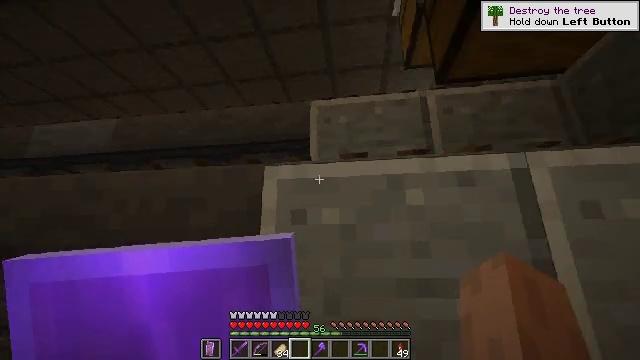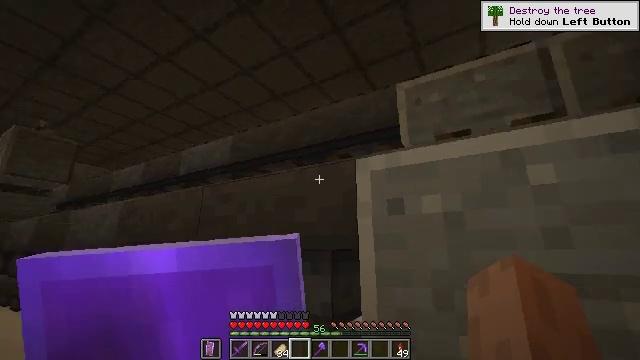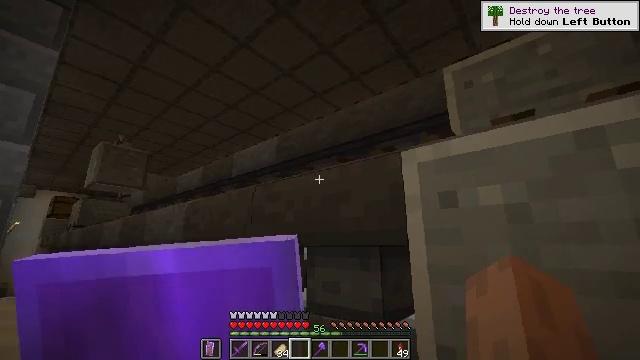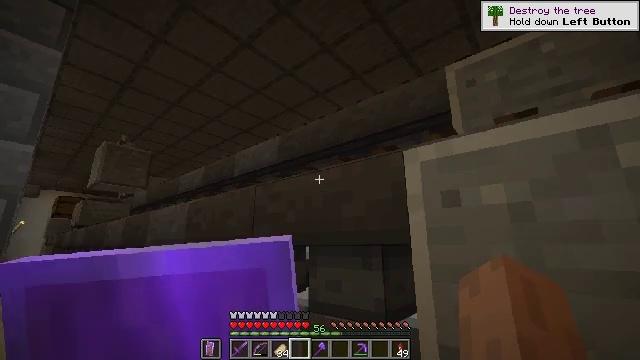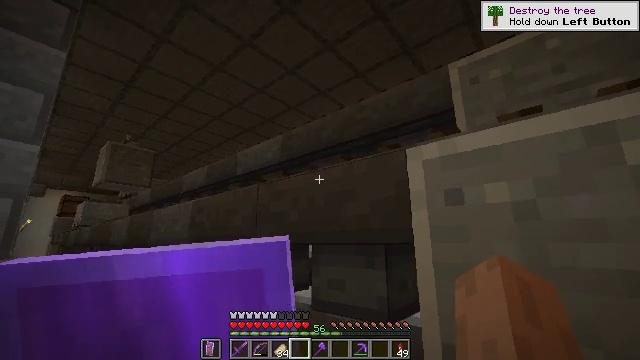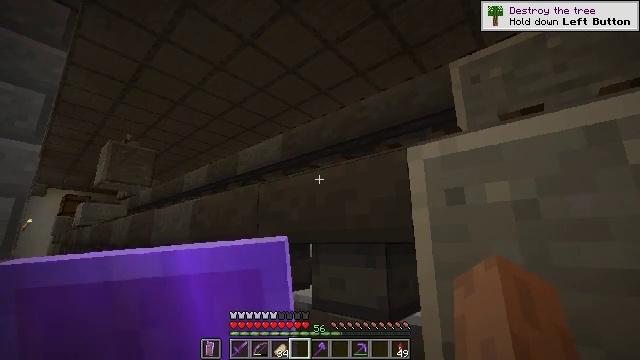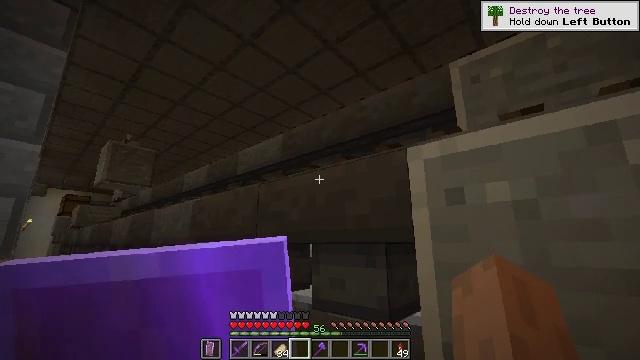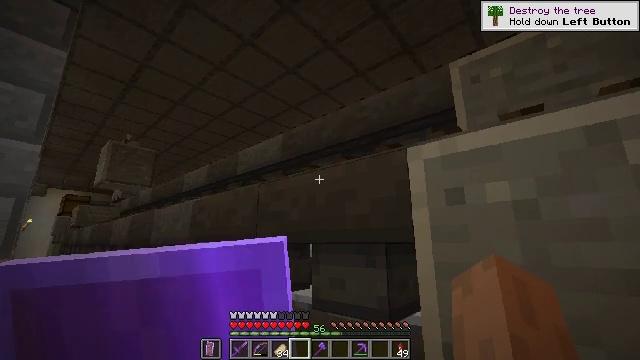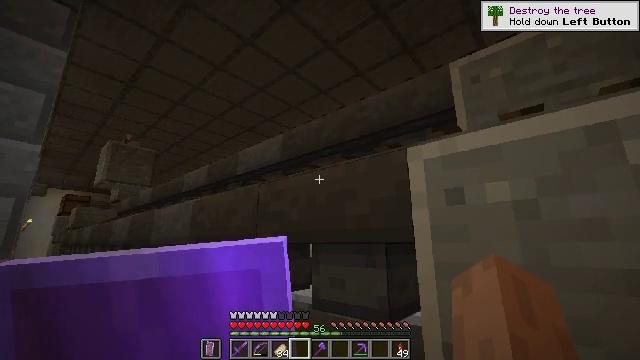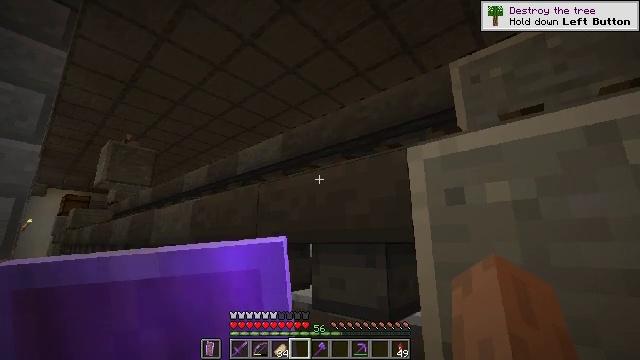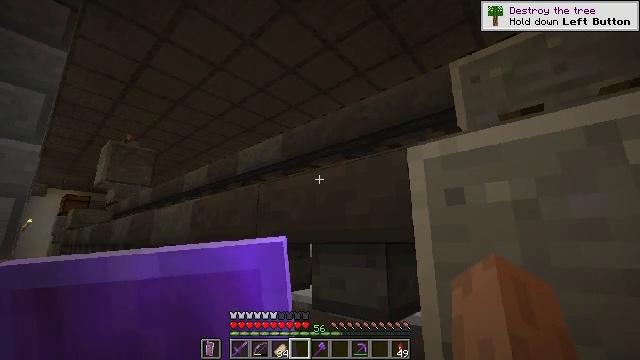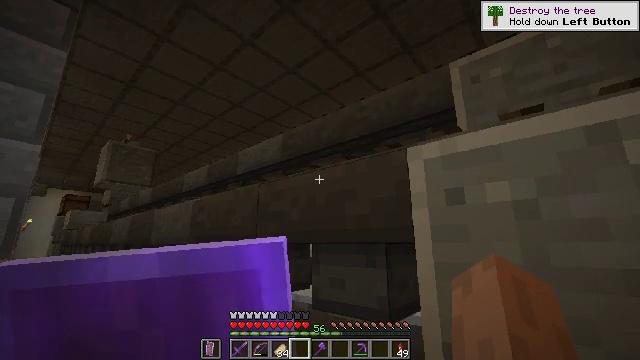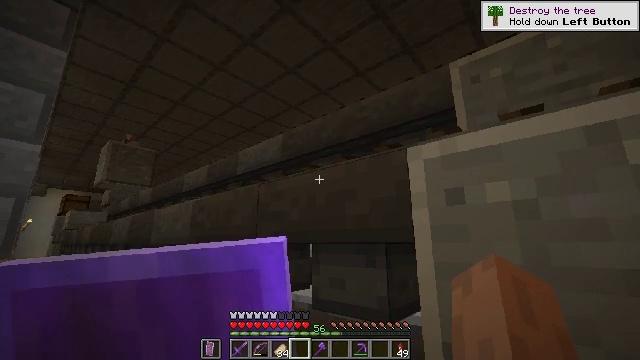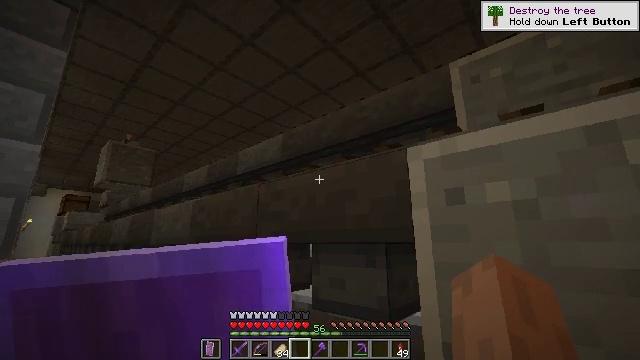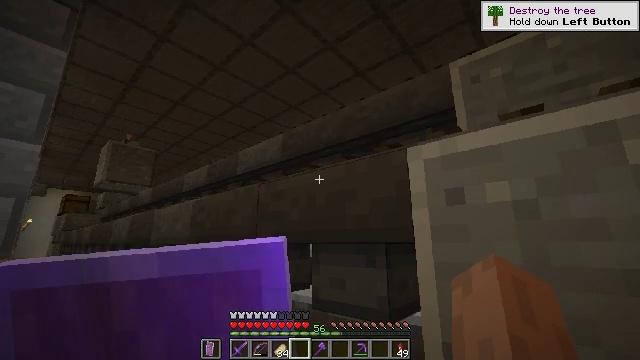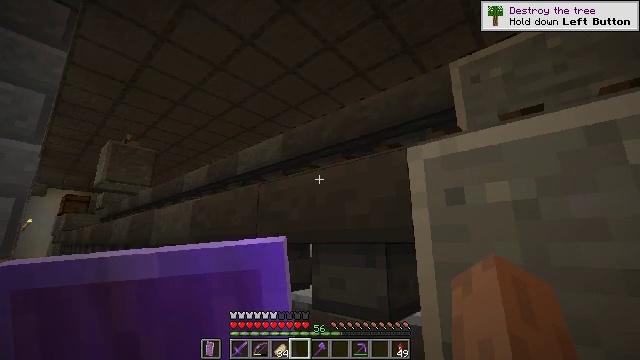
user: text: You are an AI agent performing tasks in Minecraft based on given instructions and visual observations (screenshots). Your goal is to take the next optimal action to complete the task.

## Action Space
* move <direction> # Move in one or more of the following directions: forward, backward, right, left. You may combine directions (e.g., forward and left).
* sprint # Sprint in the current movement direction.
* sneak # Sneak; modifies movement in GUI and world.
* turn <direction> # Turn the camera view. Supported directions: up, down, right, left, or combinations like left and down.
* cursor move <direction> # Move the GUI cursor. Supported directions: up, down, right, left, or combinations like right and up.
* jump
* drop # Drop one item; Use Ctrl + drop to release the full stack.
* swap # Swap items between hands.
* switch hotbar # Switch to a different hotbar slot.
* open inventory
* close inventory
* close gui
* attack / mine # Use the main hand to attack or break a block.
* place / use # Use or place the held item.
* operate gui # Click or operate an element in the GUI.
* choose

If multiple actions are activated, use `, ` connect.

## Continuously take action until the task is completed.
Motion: motion action
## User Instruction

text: Pick up the lime shulker box from the ground.
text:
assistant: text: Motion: turn left and down
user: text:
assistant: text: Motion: turn left
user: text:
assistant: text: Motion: no_op
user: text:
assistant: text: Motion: no_op
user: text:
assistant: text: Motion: no_op
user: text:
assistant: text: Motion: no_op
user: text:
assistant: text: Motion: no_op
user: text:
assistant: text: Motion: no_op
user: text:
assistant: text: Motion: no_op
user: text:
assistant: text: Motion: no_op
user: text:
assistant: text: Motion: no_op
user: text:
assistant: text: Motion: no_op
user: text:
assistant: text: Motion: no_op
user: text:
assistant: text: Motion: no_op
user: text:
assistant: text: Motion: no_op
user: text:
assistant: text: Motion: no_op
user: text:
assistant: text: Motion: no_op
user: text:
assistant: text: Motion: no_op
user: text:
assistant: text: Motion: no_op
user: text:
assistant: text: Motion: no_op
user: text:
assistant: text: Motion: no_op
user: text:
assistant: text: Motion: no_op
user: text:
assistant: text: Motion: no_op
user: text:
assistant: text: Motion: no_op
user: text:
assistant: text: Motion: no_op
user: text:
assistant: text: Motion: no_op
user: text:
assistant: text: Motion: no_op
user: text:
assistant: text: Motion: turn left and down
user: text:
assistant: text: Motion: turn left and down
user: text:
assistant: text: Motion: turn left and down